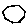
Label: hexagon